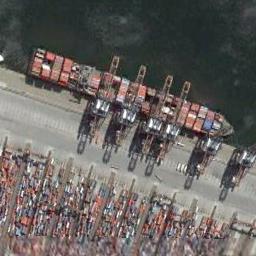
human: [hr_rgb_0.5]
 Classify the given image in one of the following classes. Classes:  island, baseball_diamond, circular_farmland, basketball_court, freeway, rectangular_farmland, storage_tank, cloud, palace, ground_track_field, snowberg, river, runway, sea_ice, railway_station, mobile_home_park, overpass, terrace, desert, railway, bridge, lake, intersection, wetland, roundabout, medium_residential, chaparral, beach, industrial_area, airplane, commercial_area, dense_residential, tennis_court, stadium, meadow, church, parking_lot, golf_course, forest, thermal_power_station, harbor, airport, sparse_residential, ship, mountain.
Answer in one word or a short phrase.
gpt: ship